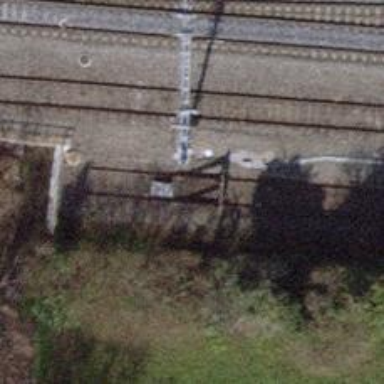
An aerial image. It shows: Railway track with electrified contact lines. This is siding track.